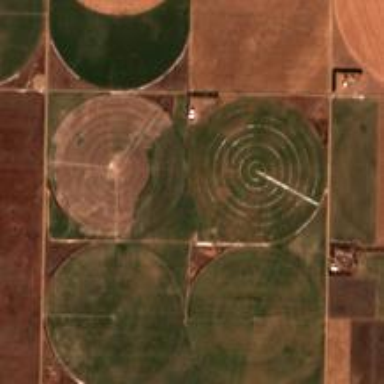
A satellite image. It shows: Farmland with pivot irrigation system.